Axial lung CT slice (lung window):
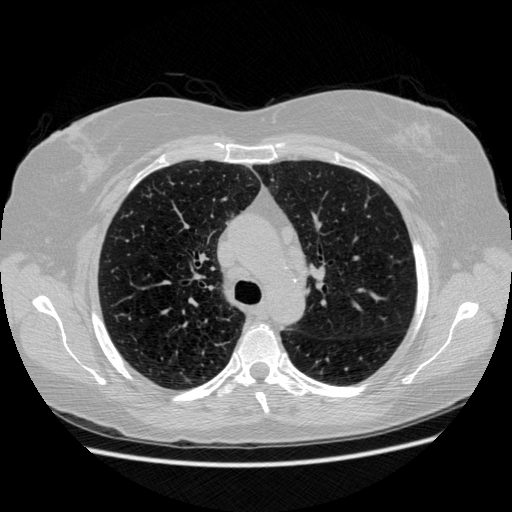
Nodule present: no